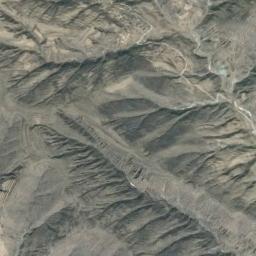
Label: mountain